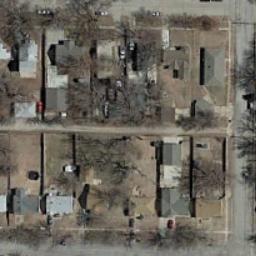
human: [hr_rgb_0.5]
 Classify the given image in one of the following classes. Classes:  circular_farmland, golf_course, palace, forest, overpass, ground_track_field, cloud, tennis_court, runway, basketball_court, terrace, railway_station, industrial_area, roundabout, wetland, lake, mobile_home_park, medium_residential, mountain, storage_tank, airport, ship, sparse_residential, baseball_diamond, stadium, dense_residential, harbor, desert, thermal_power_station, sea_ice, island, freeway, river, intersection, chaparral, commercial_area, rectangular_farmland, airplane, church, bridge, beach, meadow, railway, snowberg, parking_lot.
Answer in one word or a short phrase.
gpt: medium_residential